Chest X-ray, AP view. Patient: 38 years old, sex F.
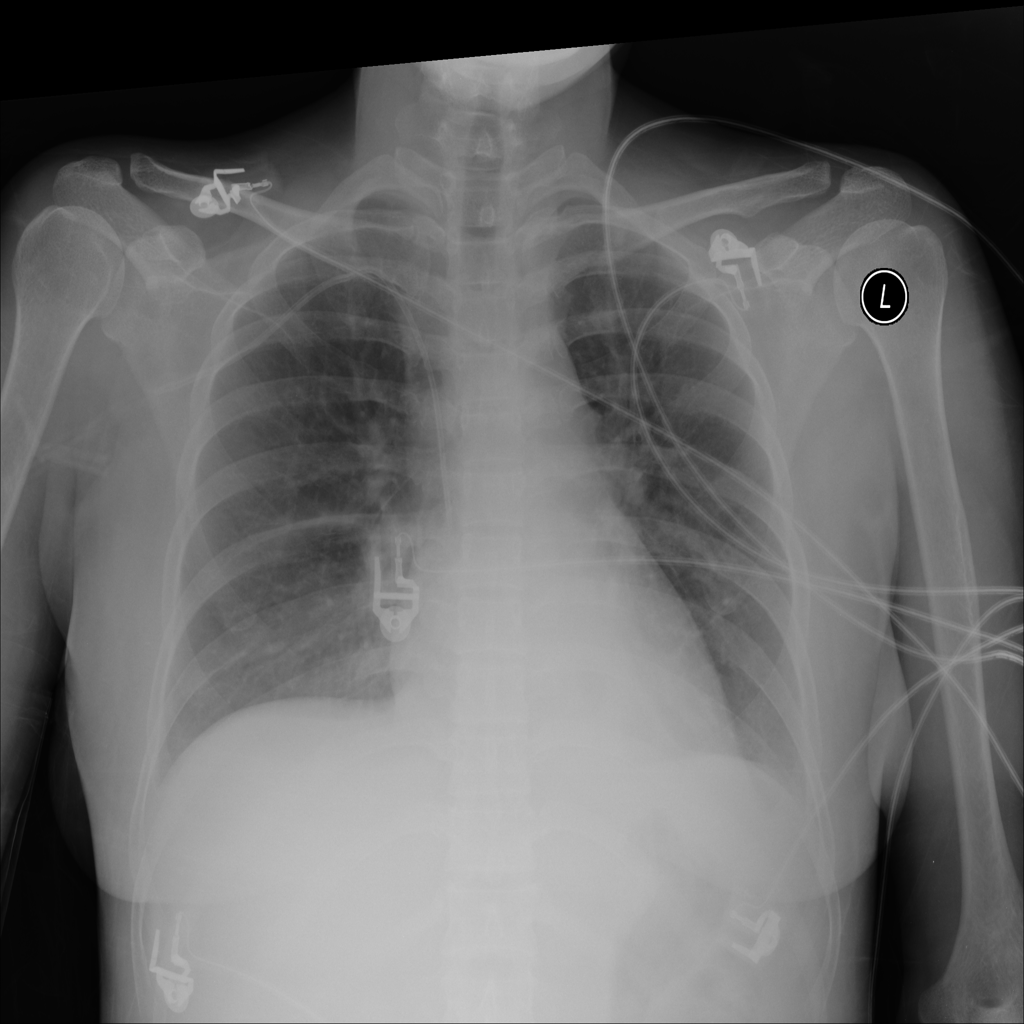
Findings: No Finding